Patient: sex M, age 36
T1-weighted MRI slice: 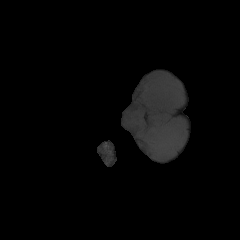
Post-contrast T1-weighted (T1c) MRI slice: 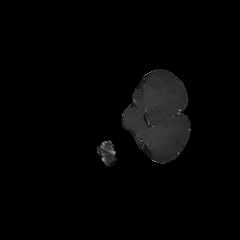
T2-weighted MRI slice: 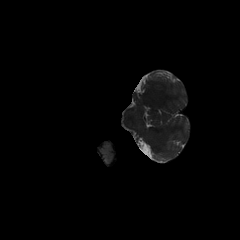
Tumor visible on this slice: no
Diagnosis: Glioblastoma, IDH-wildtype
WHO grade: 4